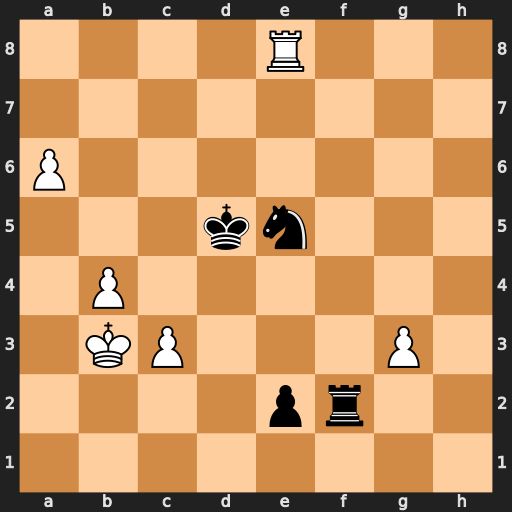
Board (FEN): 4R3/8/P7/3kn3/1P6/1KP3P1/4pr2/8
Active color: w
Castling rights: -
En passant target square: -
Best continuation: a7 e1=Q a8=Q+